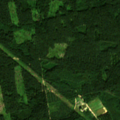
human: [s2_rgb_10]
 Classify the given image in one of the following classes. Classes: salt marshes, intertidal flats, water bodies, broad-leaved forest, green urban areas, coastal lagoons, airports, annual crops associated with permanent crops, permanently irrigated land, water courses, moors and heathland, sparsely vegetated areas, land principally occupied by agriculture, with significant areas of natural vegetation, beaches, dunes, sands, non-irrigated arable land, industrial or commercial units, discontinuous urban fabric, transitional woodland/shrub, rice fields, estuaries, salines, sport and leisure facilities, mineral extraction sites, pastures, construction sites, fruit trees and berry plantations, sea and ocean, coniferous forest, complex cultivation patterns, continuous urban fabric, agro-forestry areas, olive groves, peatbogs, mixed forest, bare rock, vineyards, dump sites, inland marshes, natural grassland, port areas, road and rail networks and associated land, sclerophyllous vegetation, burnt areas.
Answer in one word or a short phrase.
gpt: land principally occupied by agriculture, with significant areas of natural vegetation, broad-leaved forest, coniferous forest, mixed forest